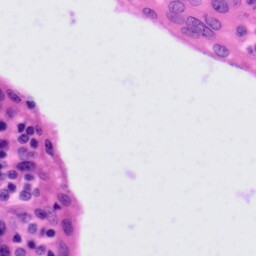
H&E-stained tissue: Tonsil